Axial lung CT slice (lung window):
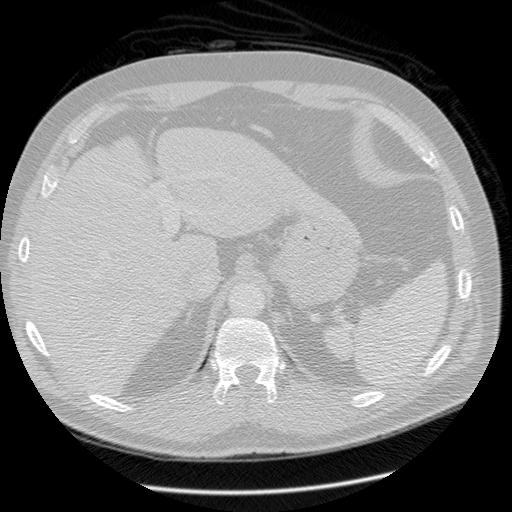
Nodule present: no